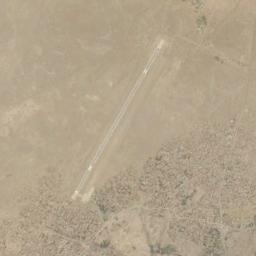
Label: airport